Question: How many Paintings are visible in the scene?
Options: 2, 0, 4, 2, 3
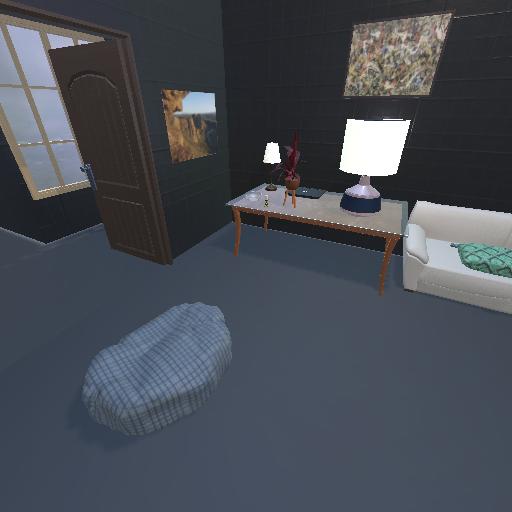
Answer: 2